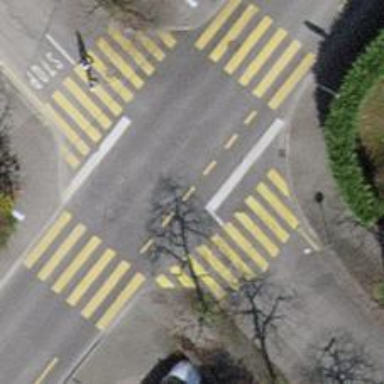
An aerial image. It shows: Stop road.